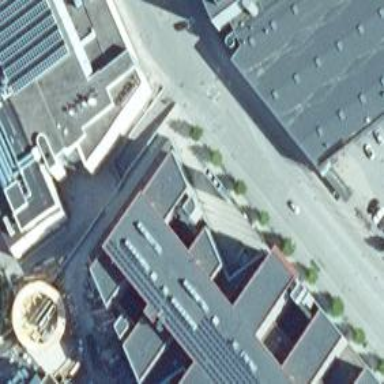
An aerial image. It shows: Government office.